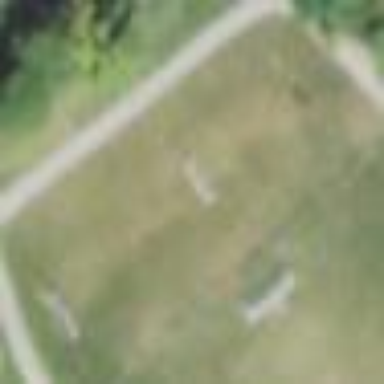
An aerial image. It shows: Soccer pitch designated for leisure and sports activities.